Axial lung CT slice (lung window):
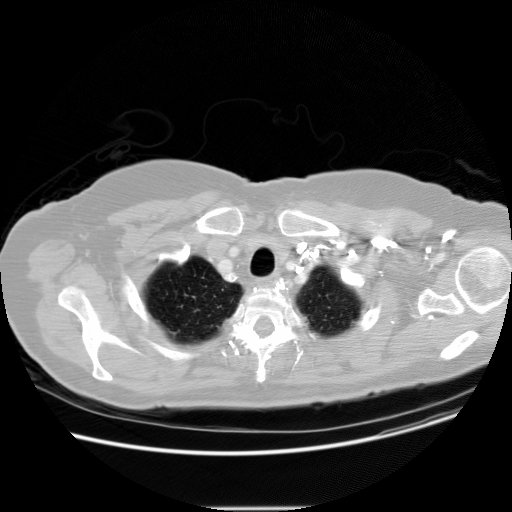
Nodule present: no